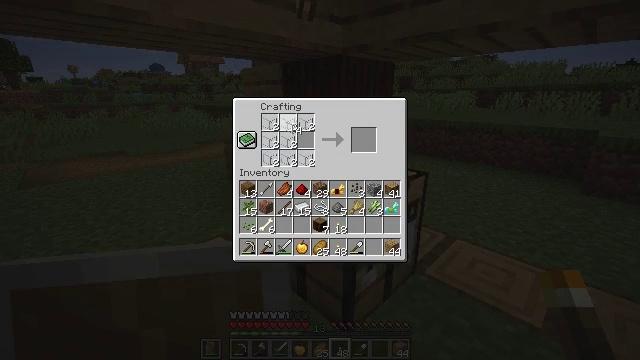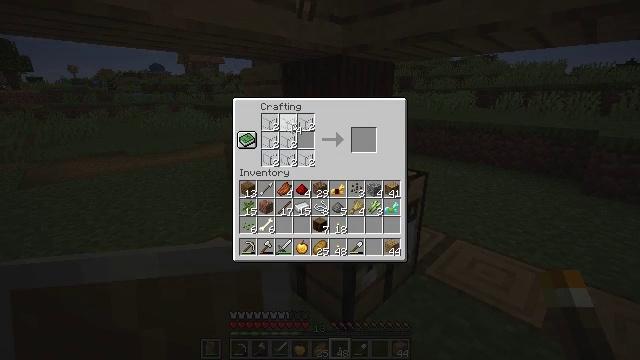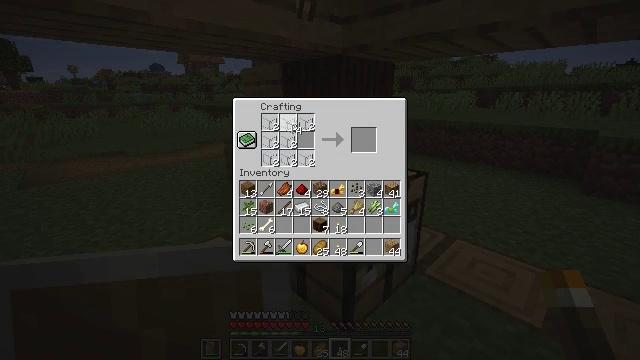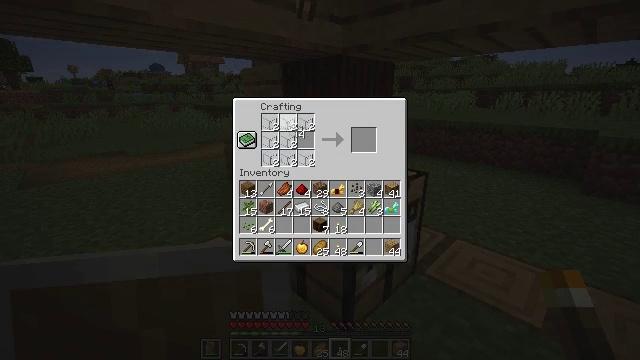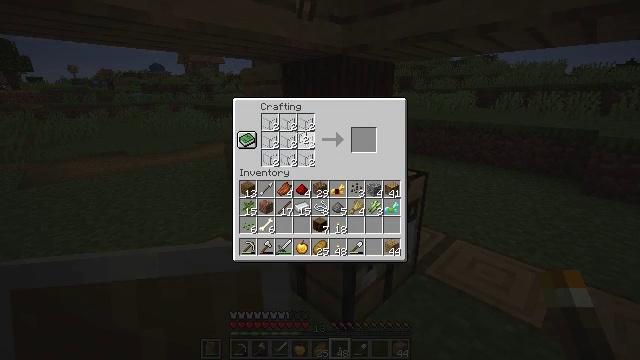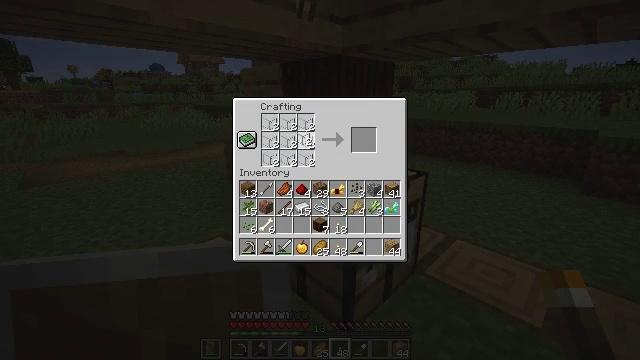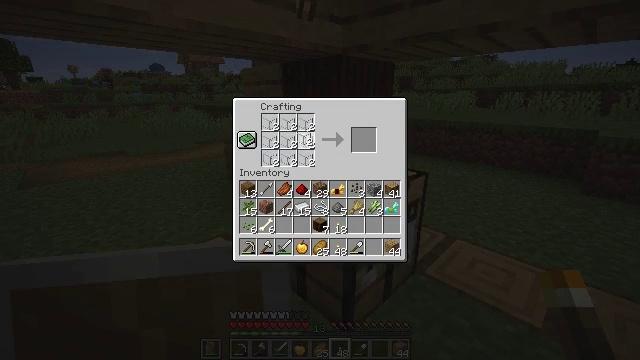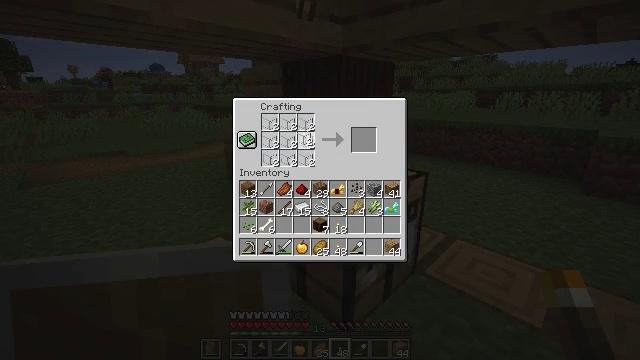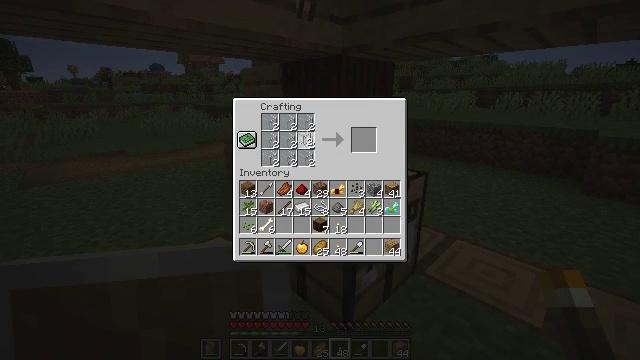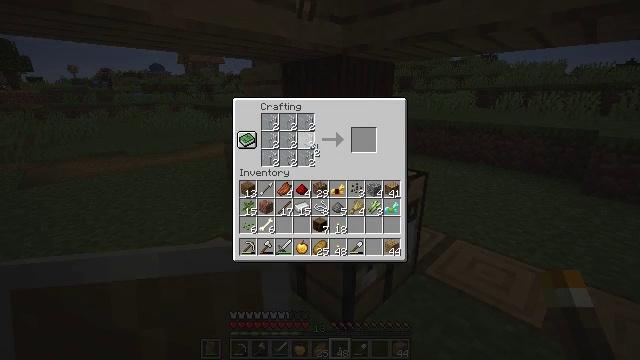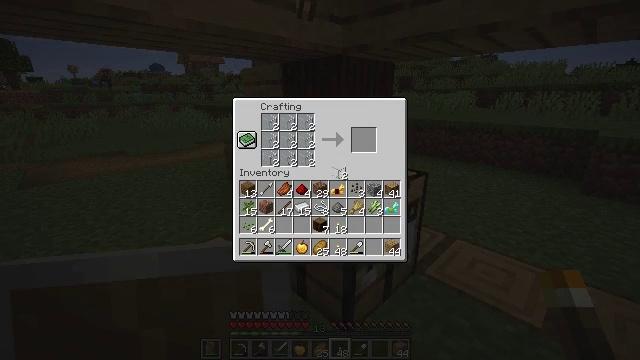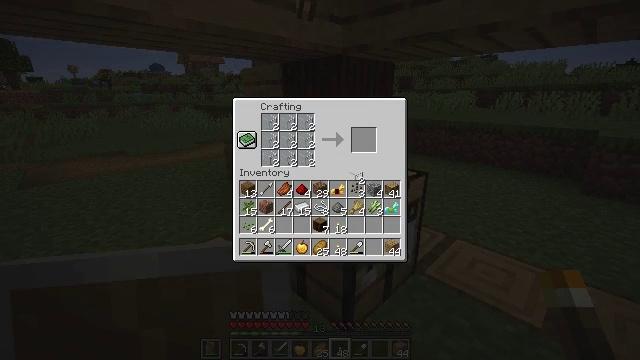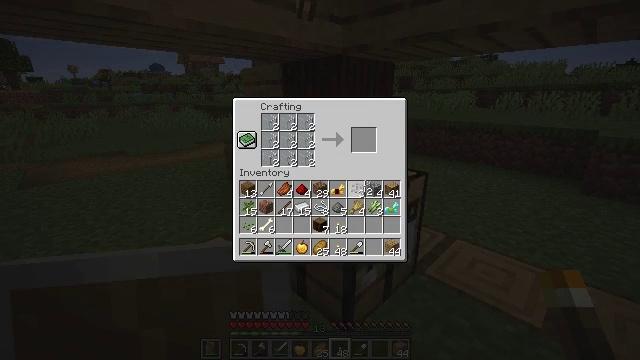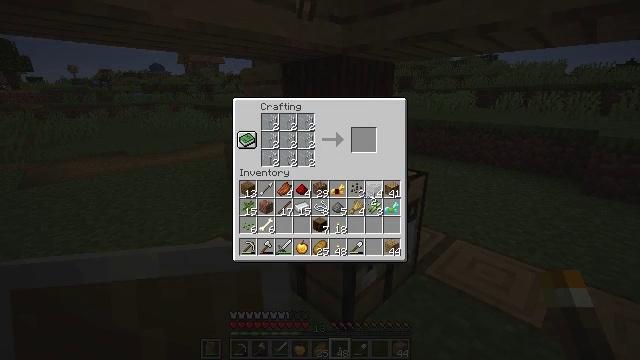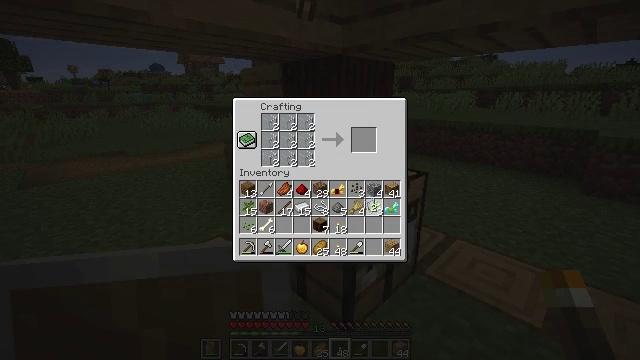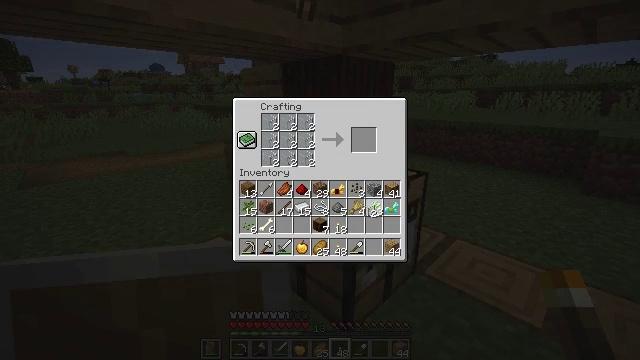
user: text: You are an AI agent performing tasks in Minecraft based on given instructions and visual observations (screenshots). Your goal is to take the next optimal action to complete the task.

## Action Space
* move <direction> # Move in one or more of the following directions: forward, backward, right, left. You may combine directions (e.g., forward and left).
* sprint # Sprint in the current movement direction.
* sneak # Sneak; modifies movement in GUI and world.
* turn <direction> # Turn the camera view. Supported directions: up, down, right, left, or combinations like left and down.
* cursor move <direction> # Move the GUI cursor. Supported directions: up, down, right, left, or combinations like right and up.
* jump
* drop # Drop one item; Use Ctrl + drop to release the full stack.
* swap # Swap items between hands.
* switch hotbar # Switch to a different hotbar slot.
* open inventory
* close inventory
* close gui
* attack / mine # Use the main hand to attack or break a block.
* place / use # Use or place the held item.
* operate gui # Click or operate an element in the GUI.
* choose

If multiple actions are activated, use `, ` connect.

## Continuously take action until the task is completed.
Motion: motion action
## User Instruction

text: Craft a batch of glass pane from glass blocks.
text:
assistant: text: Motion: operate gui
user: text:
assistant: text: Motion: operate gui
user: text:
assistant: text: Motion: operate gui
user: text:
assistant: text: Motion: operate gui
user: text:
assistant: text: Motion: operate gui
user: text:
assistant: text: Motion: operate gui
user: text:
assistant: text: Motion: operate gui
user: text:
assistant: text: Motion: no_op
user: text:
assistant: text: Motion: cursor move right and down
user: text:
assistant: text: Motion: cursor move right and down
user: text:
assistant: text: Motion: cursor move right
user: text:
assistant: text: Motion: cursor move right and down
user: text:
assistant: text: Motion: cursor move down
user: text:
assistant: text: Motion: no_op
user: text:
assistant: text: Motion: no_op
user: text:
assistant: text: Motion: no_op
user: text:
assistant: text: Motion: no_op
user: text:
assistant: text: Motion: no_op
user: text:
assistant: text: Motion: no_op
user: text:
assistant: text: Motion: operate gui
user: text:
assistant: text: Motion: operate gui
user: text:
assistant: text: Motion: operate gui
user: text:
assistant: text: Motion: no_op
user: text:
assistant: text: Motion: cursor move left and up
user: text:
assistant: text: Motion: cursor move left and up
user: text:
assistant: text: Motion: sneak, cursor move left and up
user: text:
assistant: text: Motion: sneak
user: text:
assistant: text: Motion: sneak, operate gui
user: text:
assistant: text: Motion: sneak, operate gui
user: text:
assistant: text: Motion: sneak, operate gui